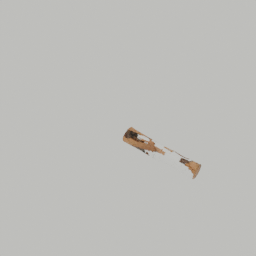
Label: nature